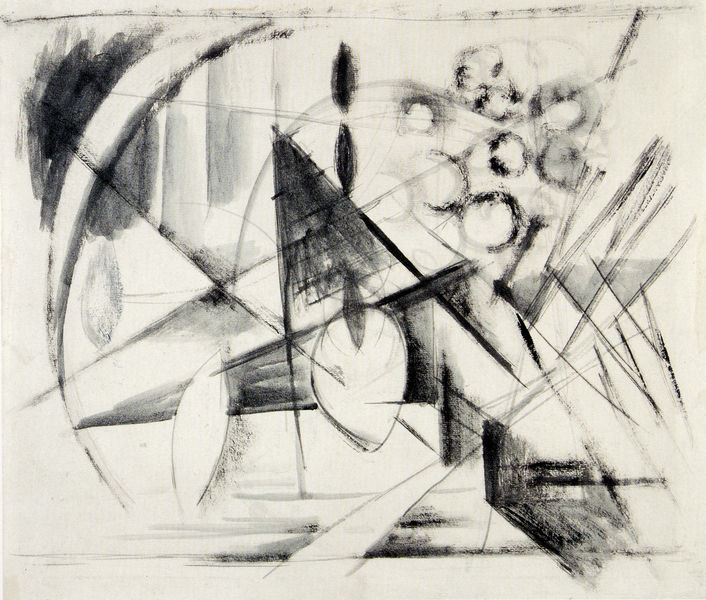
Titel: Abstrakte Zeichnung
Künstler: Franz Marc
Standort: Halle
Institution: Kunstmuseum des Landes Sachsen-Anhalt
Schlagwörter: dunkel, gemälde, schatten, weiß, aquarell, bäume, dreieck, komposition, kubismus, grau, hell, kreide, licht, schwarz, skizze, zeichnung, expressionismus, malerei, architektur, spitze, kreis, oval, rund, papier, bogen, moderne, abstrakt, fläche, modern, formen, grafik, graphik, linien, grisaille, striche, abstraktion, bögen, punkte, futurismus, tusche, mond, expressionistisch, linie, kohle, druck, schraffur, radierung, schwarzweiß, strich, kreise, kunst, tupfer, litographie, fleck, halbkreis, bauhaus, ecken, geometrisch, raute, struktur, pfeil, geometrie, klee, ovale, geraden, pfeile, kandinsky, russisch, goldener schnitt, vorzeichnung, winkel, kuns, liht, aqurell, marc, feininger, konstruktiv, kreuzungen, strcihe, malewitsch, zick-zack, schwar-weiß, strukturalismus, kohlenzeichnung, 20. jahrhundert, ei, zyklisch